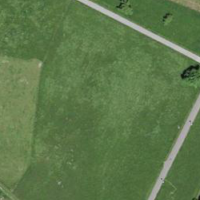
EUNIS habitat code: 52
Species observed at this site:
Lysimachia nummularia